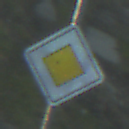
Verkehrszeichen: Vorfahrtsstrasse
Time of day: SunriseSunset
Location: Outdoor (RoadRail)
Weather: PartlyCloudy
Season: NotSpecified
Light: Natural